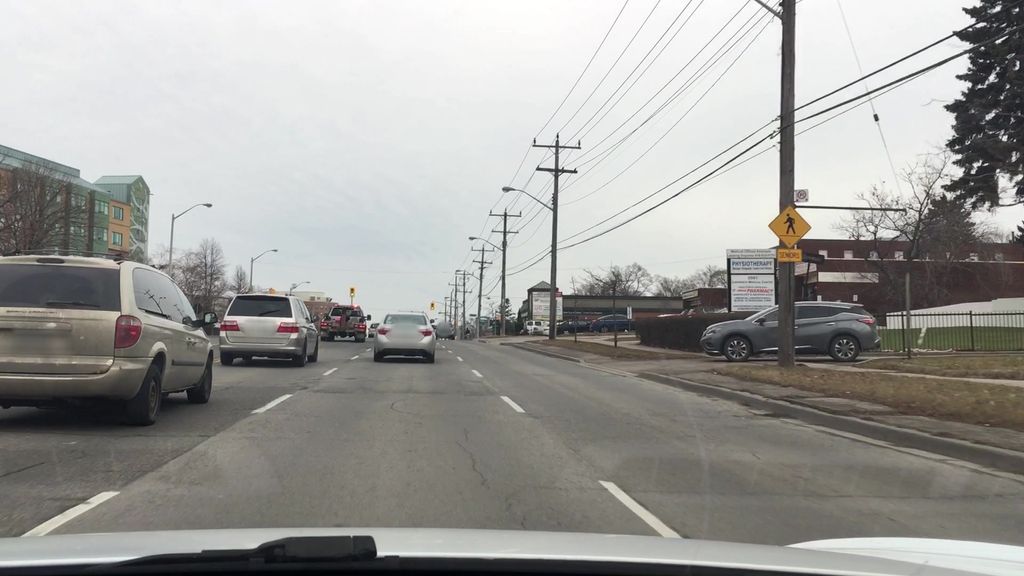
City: toronto